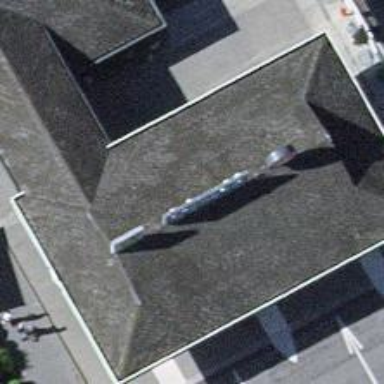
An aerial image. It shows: View of roof of building.